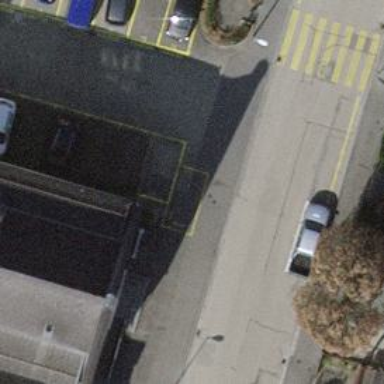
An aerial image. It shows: Kerb barrier.